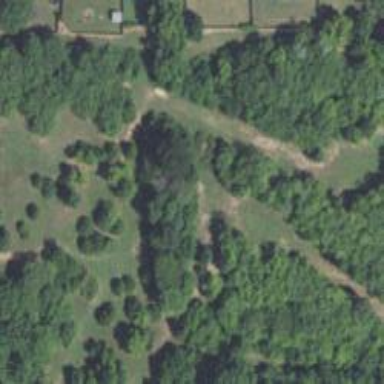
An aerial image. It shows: Disc golf basket.